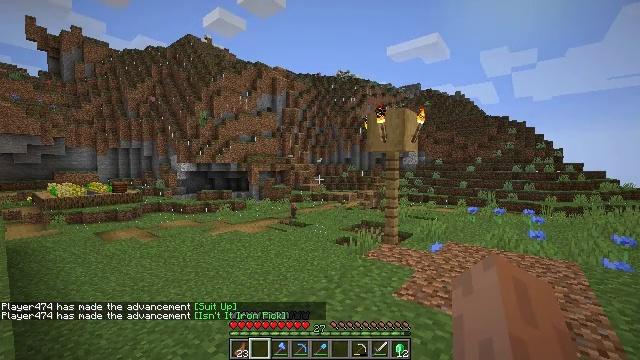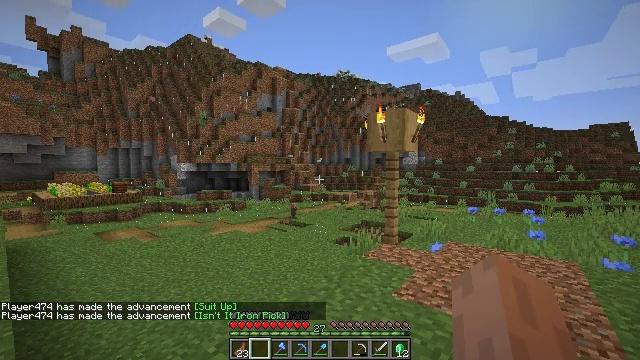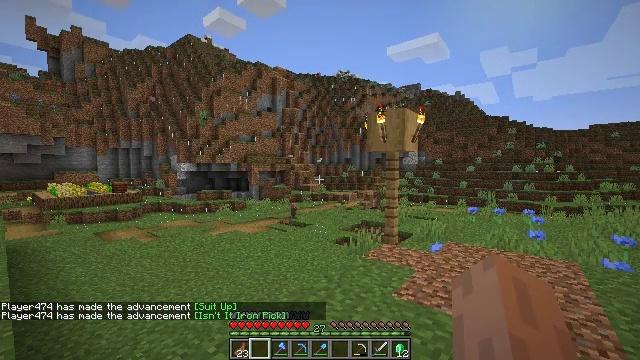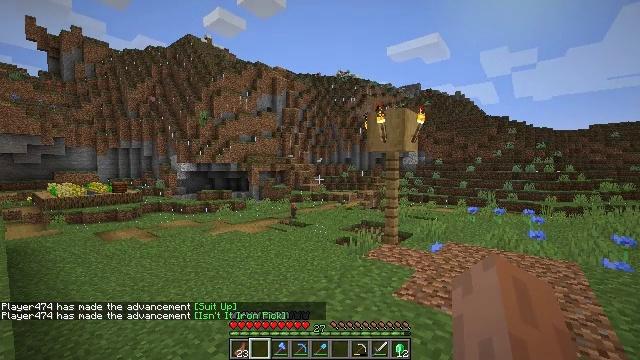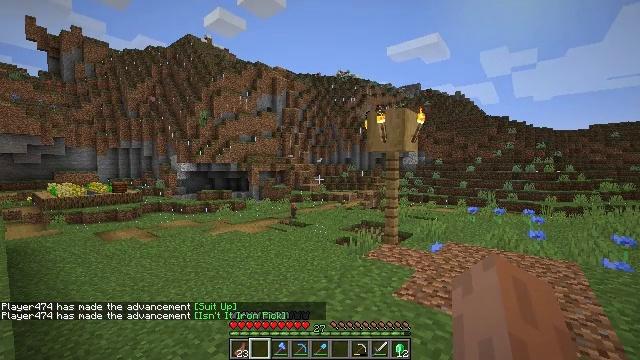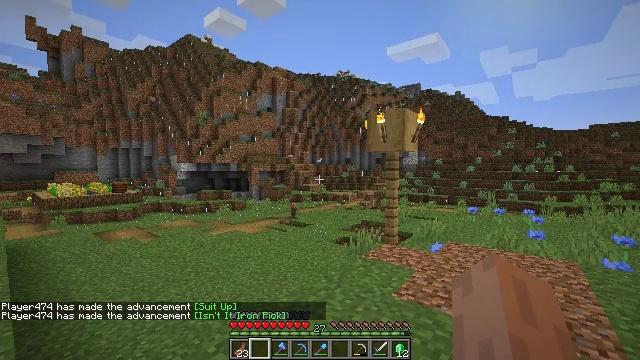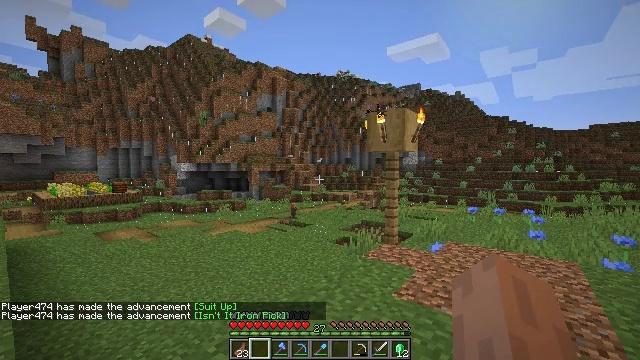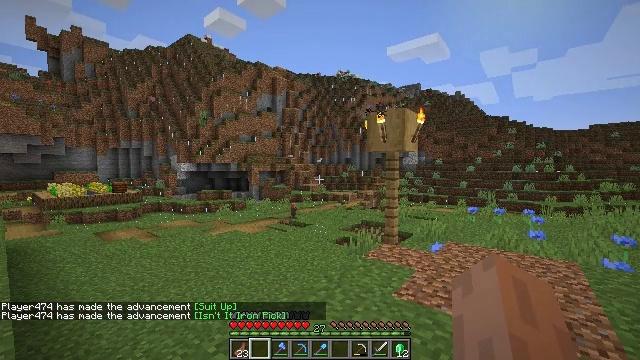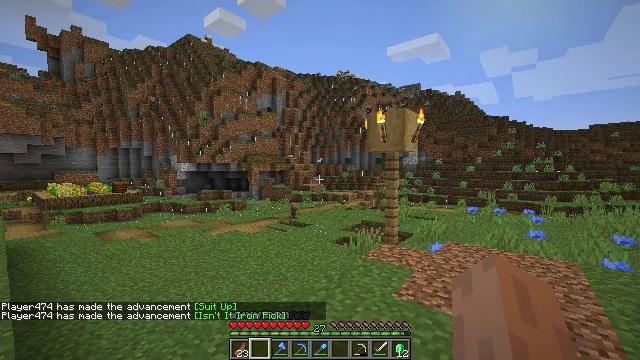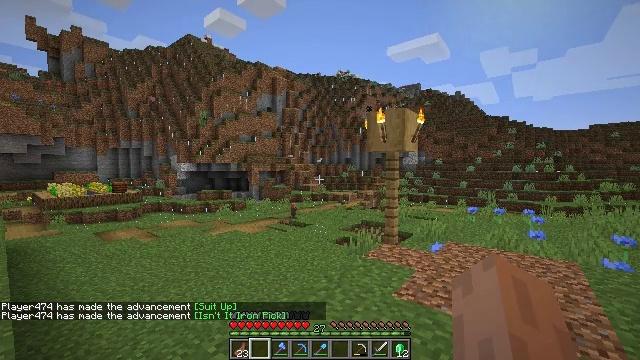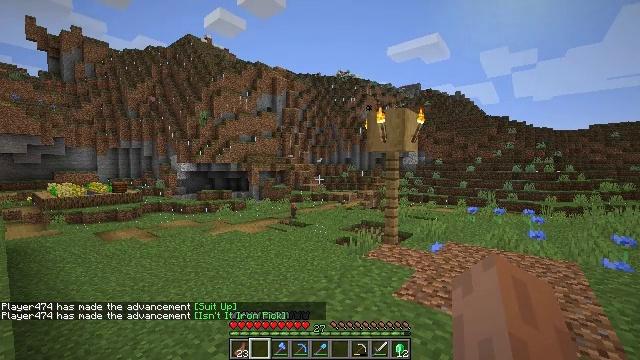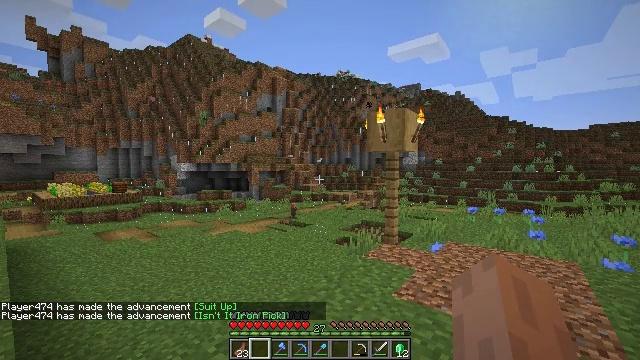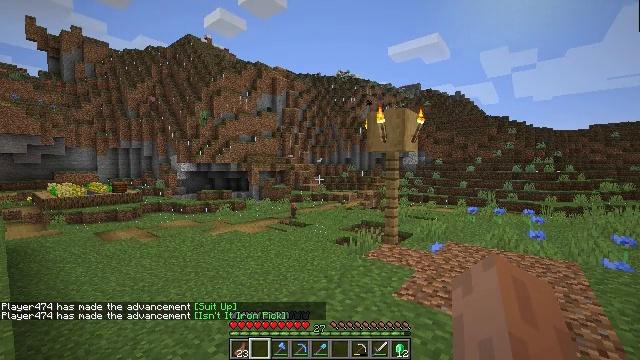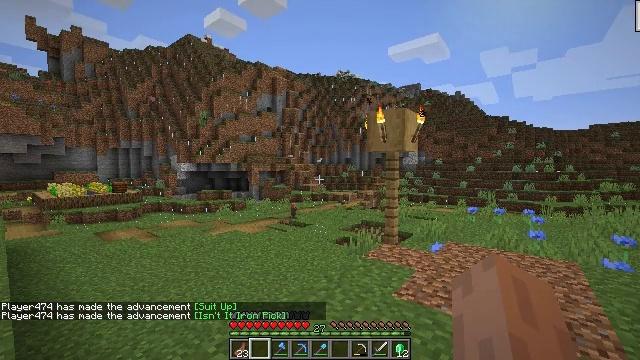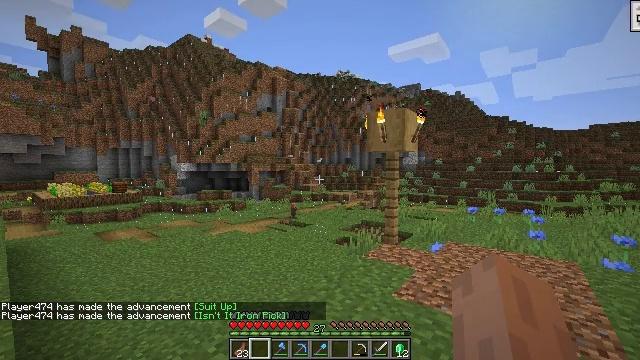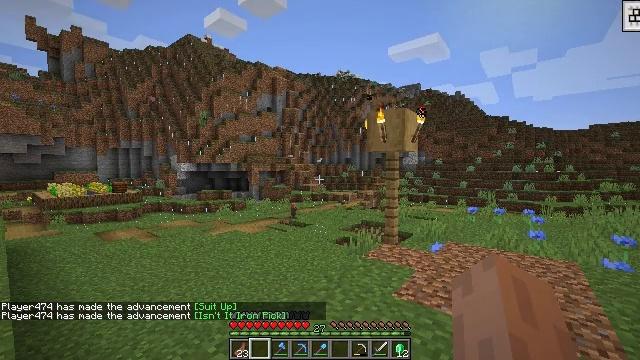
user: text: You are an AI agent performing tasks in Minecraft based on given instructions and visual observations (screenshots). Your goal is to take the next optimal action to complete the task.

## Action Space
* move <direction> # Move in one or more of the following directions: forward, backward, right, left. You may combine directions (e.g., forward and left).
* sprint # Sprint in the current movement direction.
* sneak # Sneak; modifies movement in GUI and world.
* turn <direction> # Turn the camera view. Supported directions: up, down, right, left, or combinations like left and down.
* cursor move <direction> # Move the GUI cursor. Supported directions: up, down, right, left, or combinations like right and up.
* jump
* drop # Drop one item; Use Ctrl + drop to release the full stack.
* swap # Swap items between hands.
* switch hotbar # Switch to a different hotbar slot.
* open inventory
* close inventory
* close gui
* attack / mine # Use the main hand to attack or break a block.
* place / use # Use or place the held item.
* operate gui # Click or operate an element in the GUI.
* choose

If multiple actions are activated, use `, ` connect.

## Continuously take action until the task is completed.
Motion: motion action
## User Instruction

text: Break the orange glazed terracotta with a pickaxe.
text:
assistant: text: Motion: no_op
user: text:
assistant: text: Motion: no_op
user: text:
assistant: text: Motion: no_op
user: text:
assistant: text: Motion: no_op
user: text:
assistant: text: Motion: no_op
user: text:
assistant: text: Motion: no_op
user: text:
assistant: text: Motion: no_op
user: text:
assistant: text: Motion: no_op
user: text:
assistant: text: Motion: no_op
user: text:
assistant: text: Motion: no_op
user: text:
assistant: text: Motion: no_op
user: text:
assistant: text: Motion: no_op
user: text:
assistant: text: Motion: no_op
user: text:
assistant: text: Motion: no_op
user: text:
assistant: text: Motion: no_op
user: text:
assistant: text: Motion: no_op
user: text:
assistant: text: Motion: no_op
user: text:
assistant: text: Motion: no_op
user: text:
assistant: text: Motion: no_op
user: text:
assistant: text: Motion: no_op
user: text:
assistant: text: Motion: no_op
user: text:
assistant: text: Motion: no_op
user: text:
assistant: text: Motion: no_op
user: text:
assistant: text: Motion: no_op
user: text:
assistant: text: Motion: no_op
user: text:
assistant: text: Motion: no_op
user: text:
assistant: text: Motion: no_op
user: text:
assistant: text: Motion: no_op
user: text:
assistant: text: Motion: no_op
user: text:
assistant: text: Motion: no_op